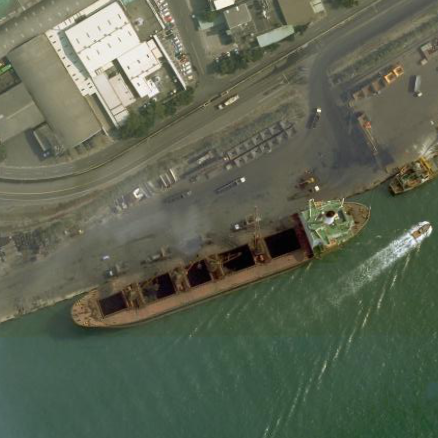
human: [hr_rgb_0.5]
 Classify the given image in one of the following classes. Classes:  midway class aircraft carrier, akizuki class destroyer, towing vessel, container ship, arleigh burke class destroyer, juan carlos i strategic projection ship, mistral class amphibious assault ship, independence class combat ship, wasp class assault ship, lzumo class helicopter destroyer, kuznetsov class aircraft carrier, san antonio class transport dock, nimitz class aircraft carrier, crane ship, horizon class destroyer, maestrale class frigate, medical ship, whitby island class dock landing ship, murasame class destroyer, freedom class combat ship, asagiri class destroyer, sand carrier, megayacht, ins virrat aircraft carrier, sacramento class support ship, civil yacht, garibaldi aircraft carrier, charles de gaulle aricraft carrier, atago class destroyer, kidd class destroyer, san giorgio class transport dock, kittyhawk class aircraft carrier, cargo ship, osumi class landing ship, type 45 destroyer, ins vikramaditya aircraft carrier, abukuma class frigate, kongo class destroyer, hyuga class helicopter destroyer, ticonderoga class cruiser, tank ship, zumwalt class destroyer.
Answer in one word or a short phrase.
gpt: Cargo ship